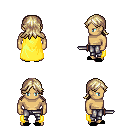
a pixel art fantasy rpg character, male body template, human, tanned skin, yellow cape, metal pants, white blonde loose hair, black slippers, dagger, four views (front, back, left, right), 2x2 character sprite sheet, small pixel art, hard edges, no anti-aliasing